Question: I have duplicated iphone xib into iPad xib by duplicating the target, now my most of the xibs are converted properly into iPad size, however some xibs still showing as iphone size only. Apart from that most of the GUI functionalities like Alert View showing, Action sheet are all not as per iPad. What changes do I need to make to work perfectly for iPad.
'''
- (BOOL)application:(UIApplication *)application didFinishLaunchingWithOptions:(NSDictionary *)launchOptions
{
self.window = [[UIWindow alloc] initWithFrame:[[UIScreen mainScreen] bounds]];
// Override point for customization after application launch.
self.viewController = [[ViewController alloc] initWithNibName:@"ViewController" bundle:nil];
self.window.rootViewController = self.viewController;
[self.window makeKeyAndVisible];
return YES;
}
'''
Edit: GUI ISSUE I have given two option in that Action sheet YES and NO, only YES showing NO is hiding somewhere..

thanks
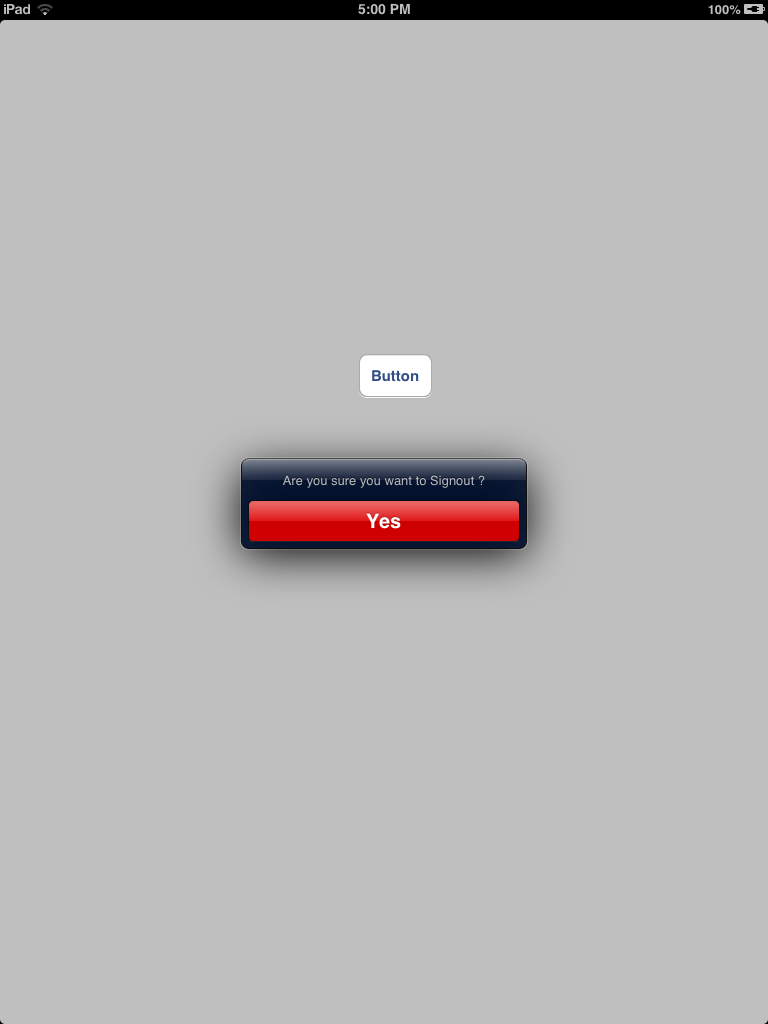
Answer: Problem is not with conversion, Its with the usage of Action sheet in ipad. Check how to use Action sheet in ipad,
<URL>
it may fix your problem